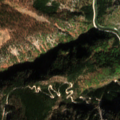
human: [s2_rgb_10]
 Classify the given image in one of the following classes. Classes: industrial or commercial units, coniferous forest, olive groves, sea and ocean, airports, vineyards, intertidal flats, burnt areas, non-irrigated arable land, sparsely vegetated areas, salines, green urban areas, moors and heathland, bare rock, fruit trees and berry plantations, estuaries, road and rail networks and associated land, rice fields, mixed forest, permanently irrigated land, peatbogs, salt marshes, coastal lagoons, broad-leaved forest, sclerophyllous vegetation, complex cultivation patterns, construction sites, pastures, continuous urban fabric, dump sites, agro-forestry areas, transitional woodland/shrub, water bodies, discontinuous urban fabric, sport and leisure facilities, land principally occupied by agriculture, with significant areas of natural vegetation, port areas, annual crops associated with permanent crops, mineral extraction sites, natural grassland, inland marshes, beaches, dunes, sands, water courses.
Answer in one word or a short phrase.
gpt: broad-leaved forest, coniferous forest, mixed forest